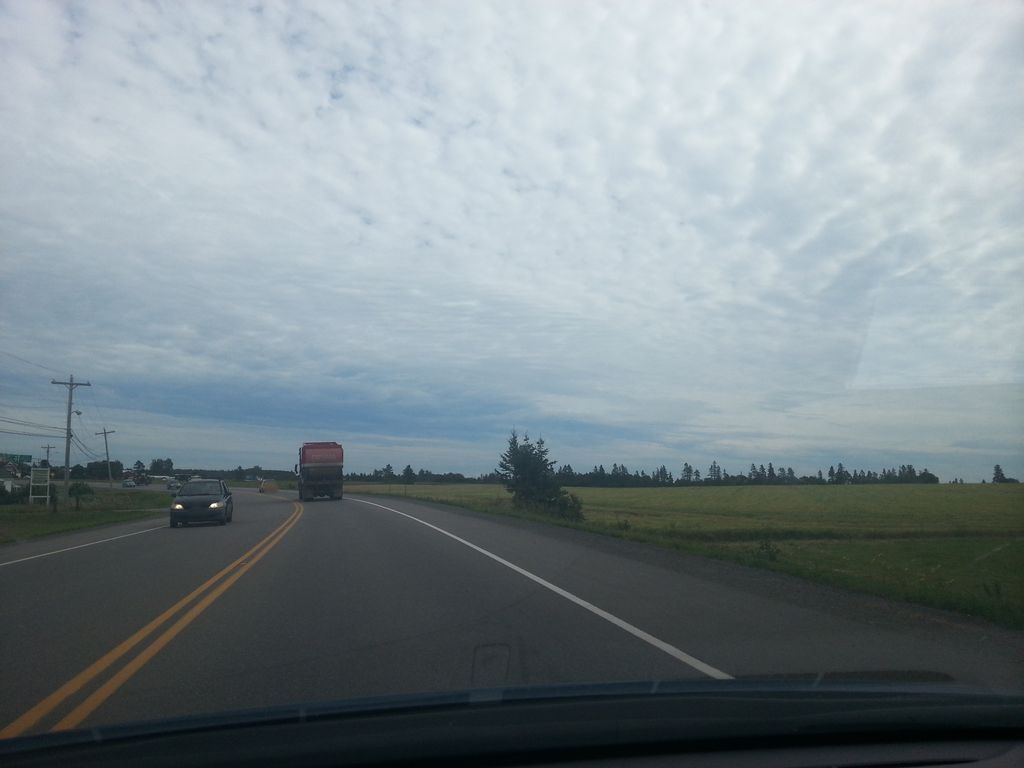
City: charlottetown